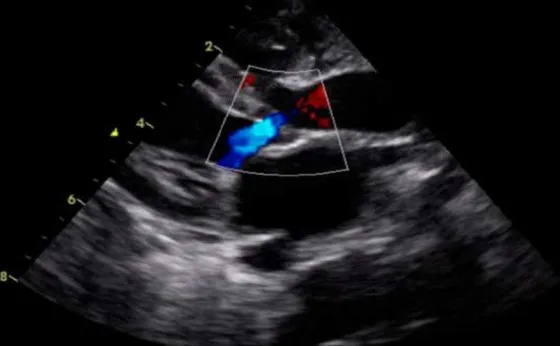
Mild aortic regurgitation after aortic valvuloplasty.
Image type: radiology (ultrasound)